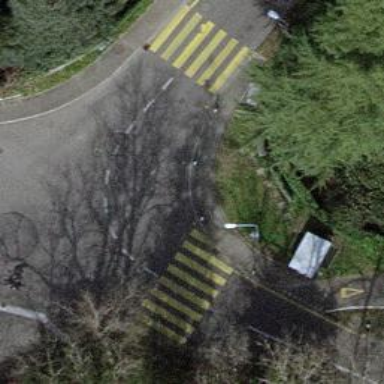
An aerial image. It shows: Asphalt sidewalk along the footway.